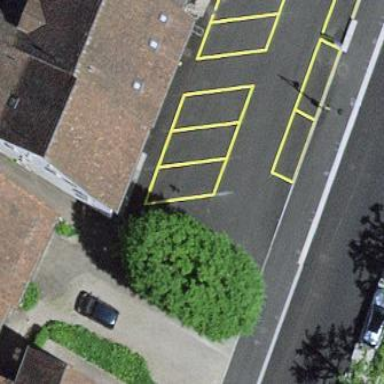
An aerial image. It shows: Street side parking area.